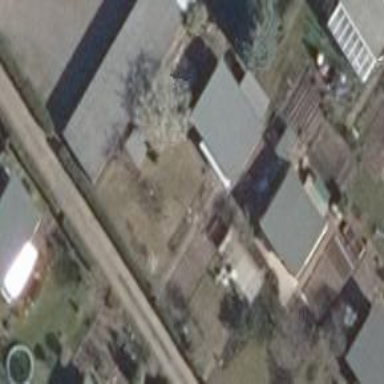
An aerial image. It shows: Garage building.